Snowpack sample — Loveland Pass, Silver Plume, Colorado, USA (2/11/26, 12:00 PM MST)
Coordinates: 39.663, -105.886
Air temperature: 35 °F
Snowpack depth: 82 cm
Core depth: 40 cm
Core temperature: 23 °F
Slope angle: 13°, slope face: 12°
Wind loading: high
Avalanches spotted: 1
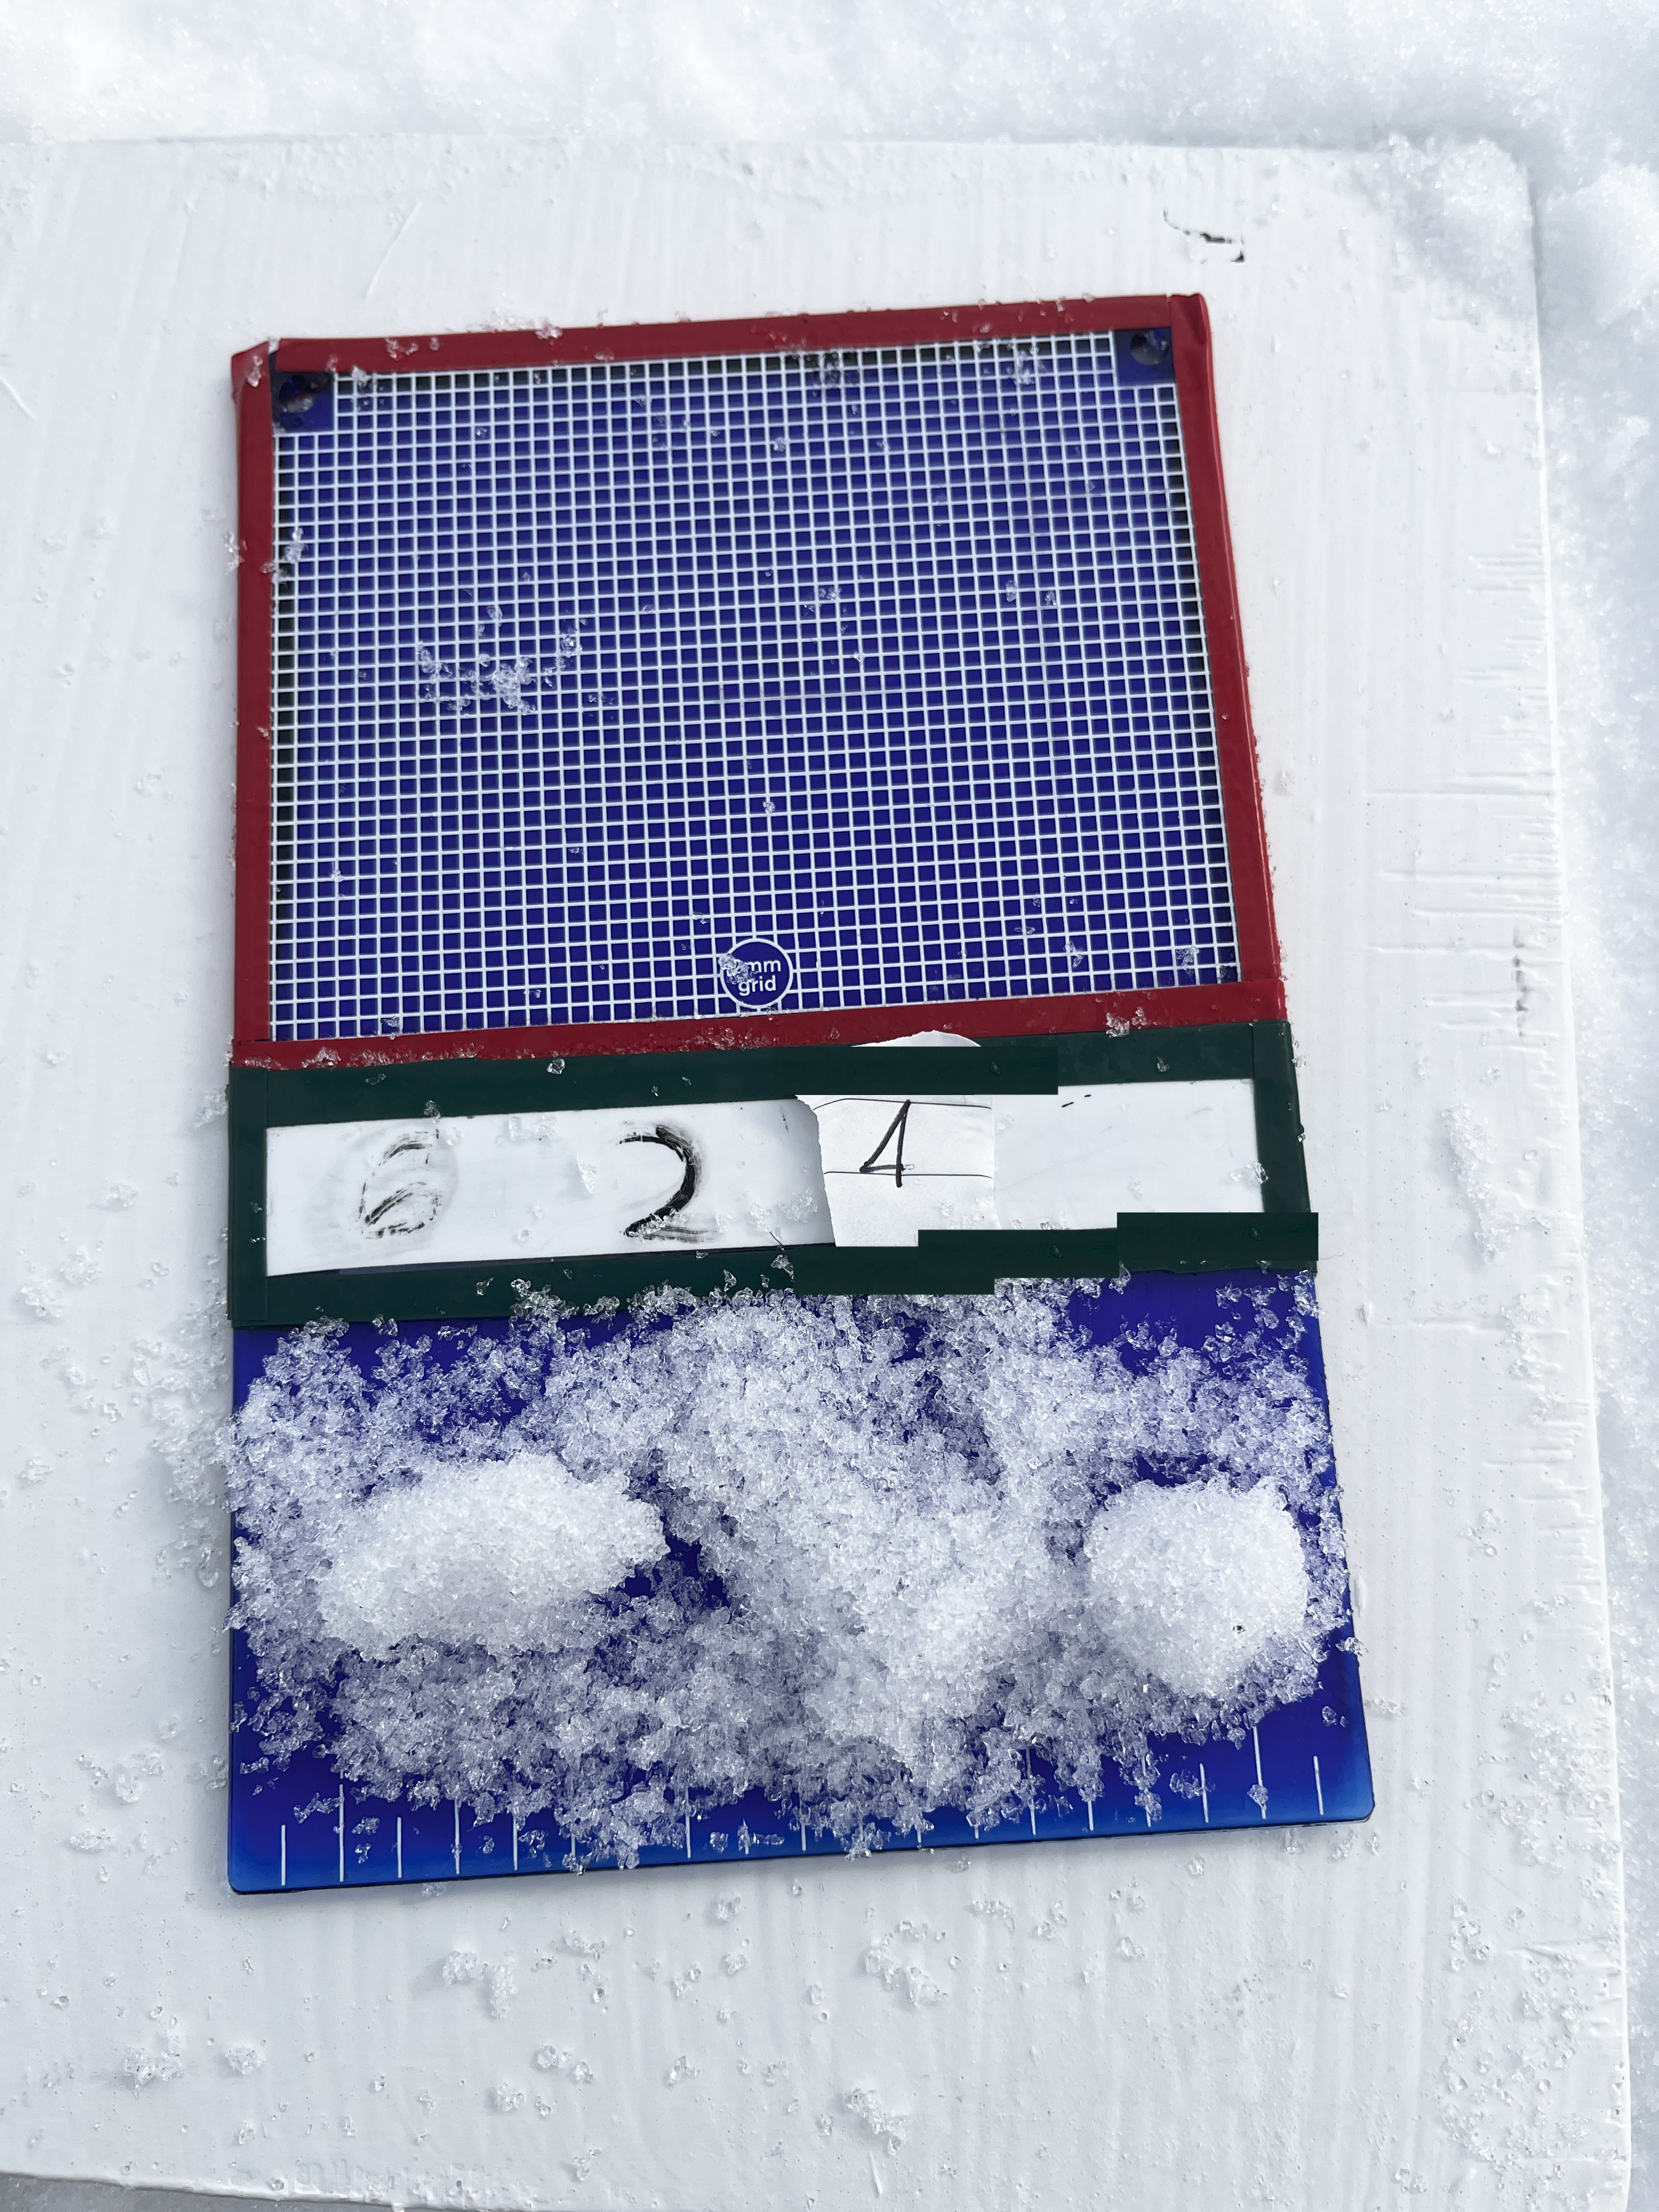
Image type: crystal_card
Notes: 1 small avalanche spotted on the north side of the bowl, lots of wind loading